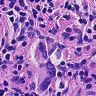
Metastatic tissue present: yes